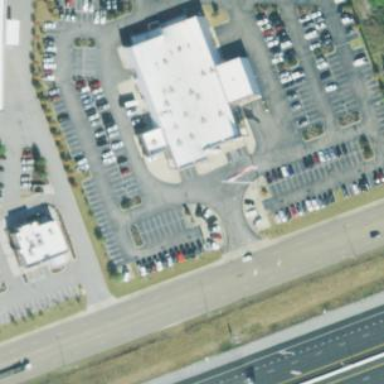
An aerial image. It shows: Car shop building.